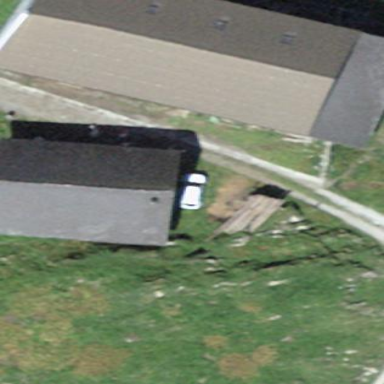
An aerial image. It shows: Farm building.